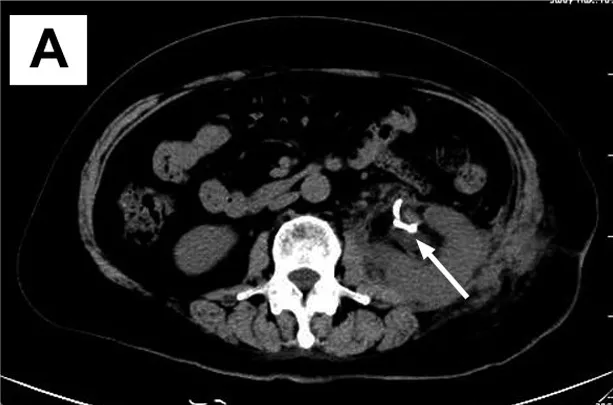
Postoperative. CT.
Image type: radiology (ct)